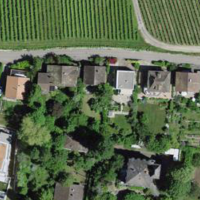
EUNIS habitat code: 55
Species observed at this site:
Erythronium dens-canis
Cymbalaria muralis